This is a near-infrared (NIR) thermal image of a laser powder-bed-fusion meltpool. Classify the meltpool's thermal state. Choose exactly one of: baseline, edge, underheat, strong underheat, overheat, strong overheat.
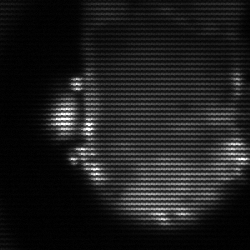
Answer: baseline